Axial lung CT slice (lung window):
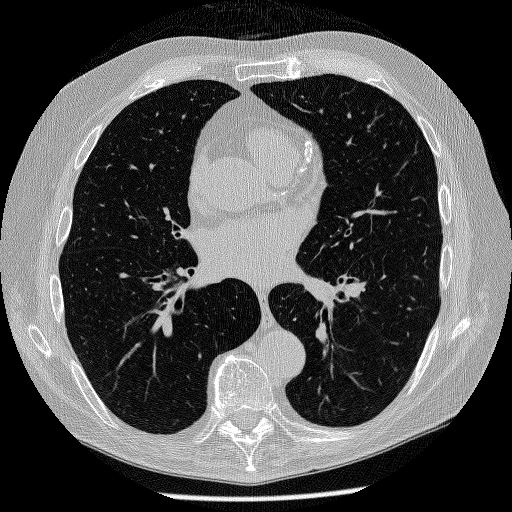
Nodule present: no